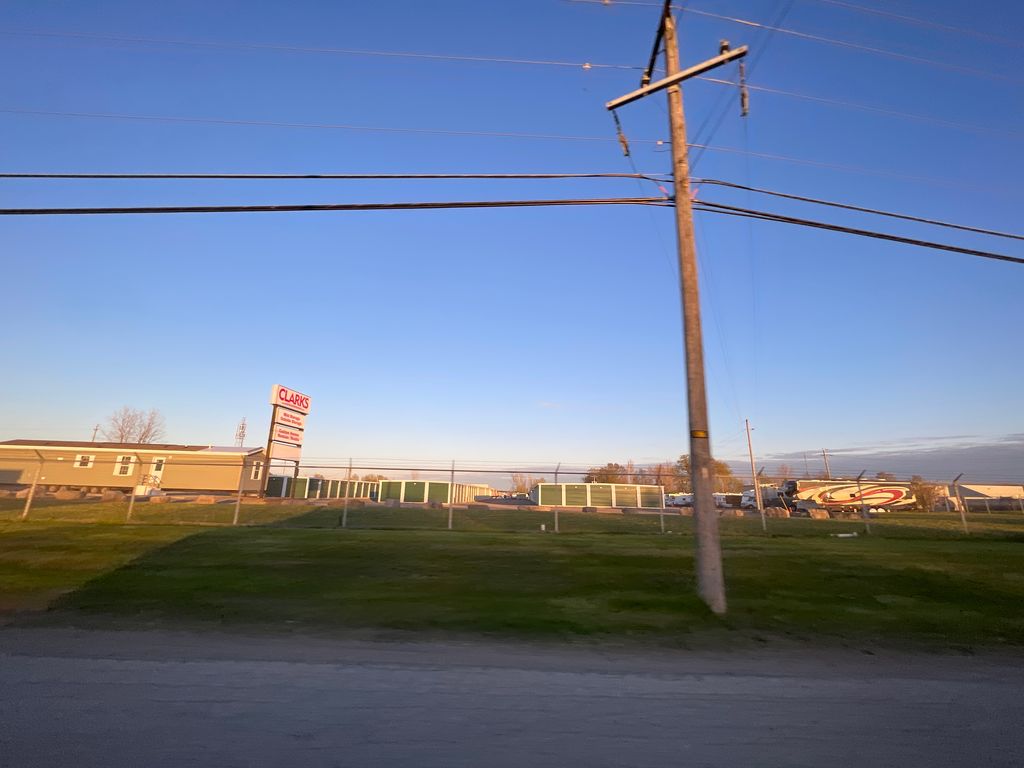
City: kitchener-waterloo